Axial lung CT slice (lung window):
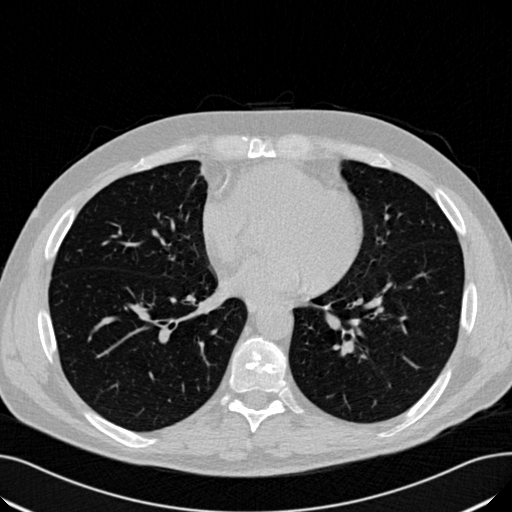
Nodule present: no